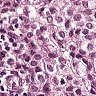
Metastatic tissue present: yes